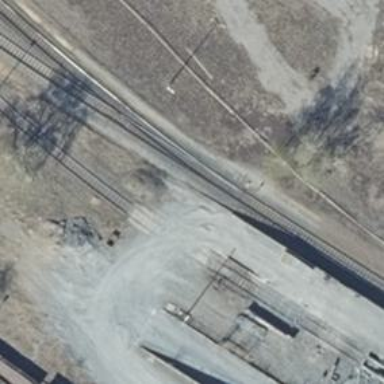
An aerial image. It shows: Railway switch.